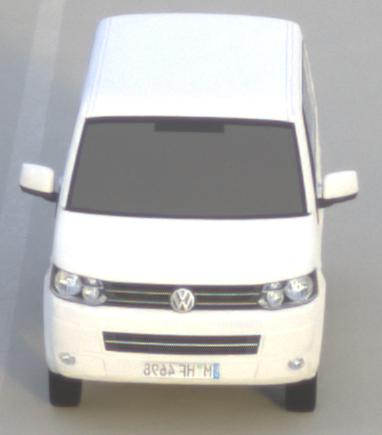
Make: VW Commercial Vehicles (Nutzfahrzeuge)
Model: T5 Multivan 2.0
Detailed model: T5 Multivan
Model produced from: 2009/09
Model produced until: 2013/06
Doors: 4
Color: white
Road condition: dry road
Daytime: sunrise or sunset
Contrast: low contrast